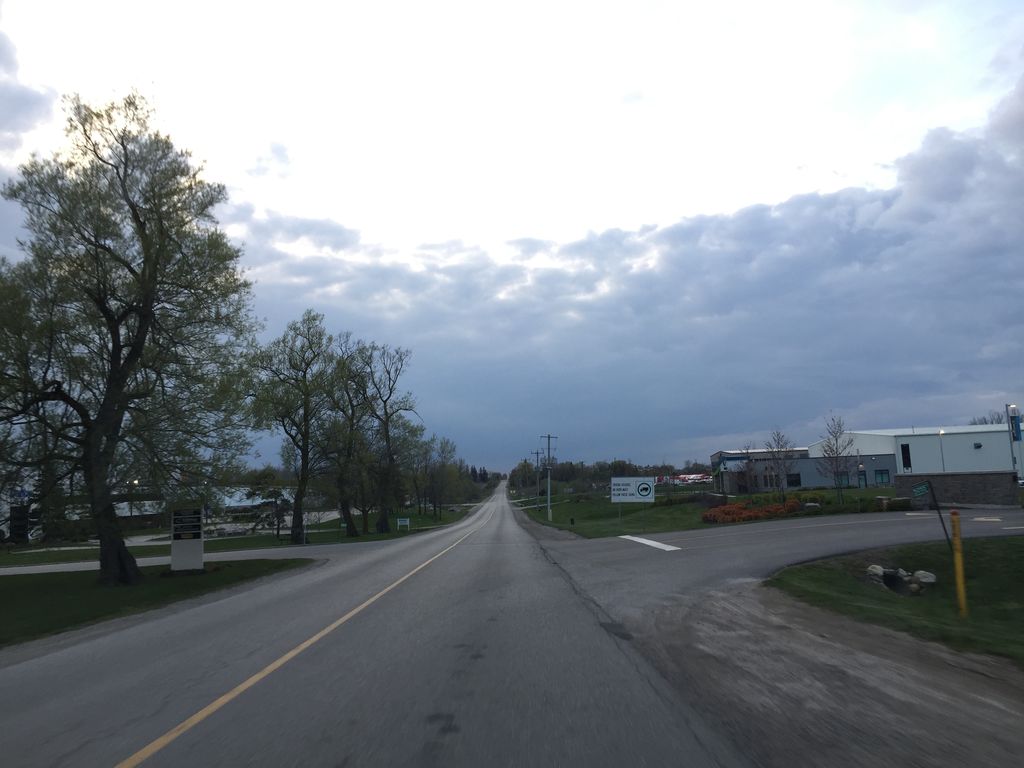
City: kitchener-waterloo